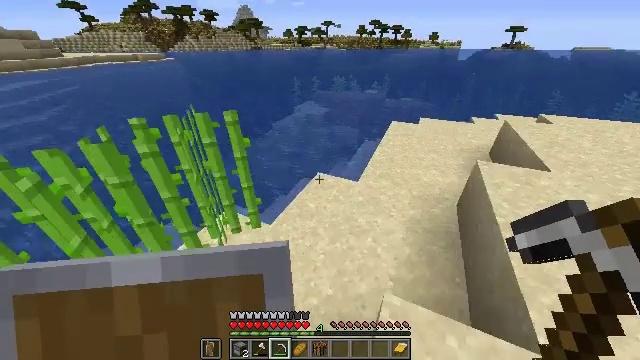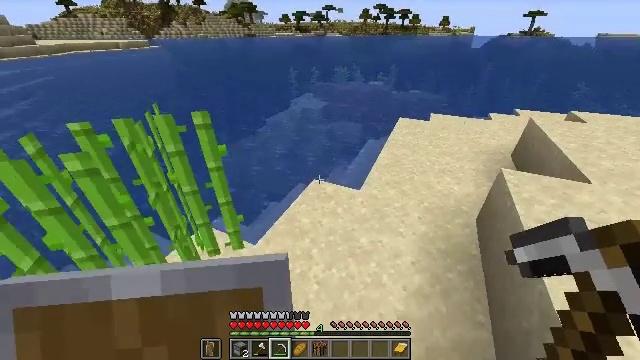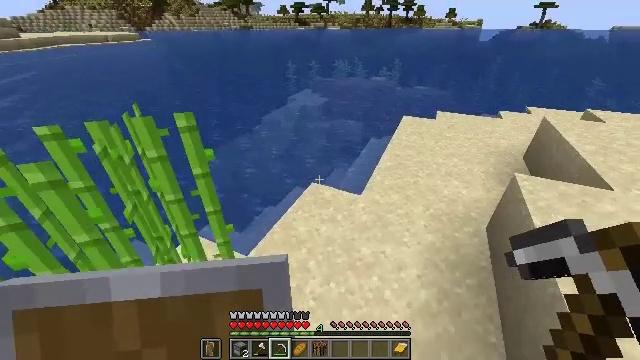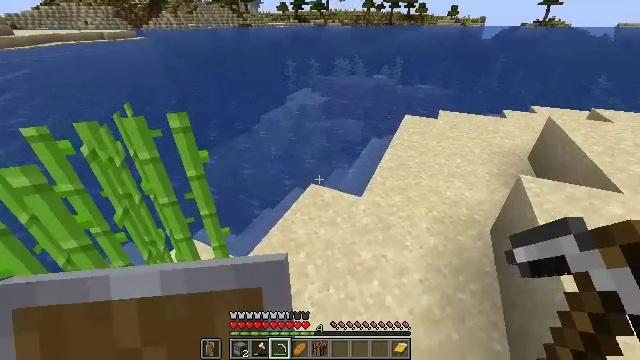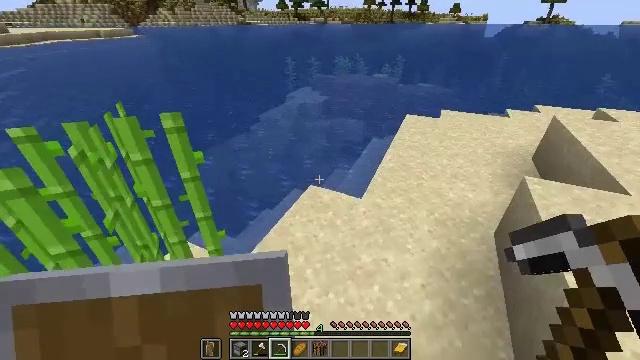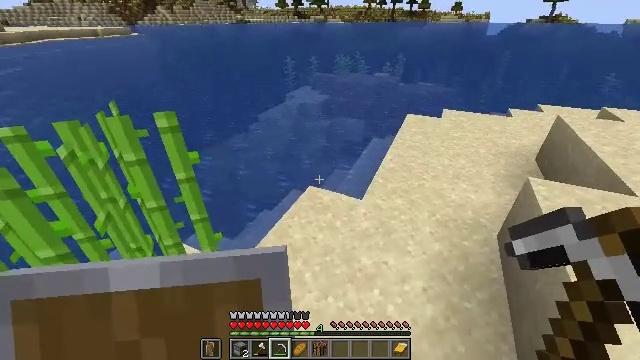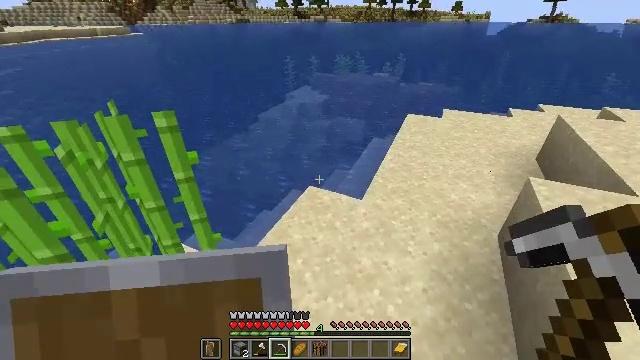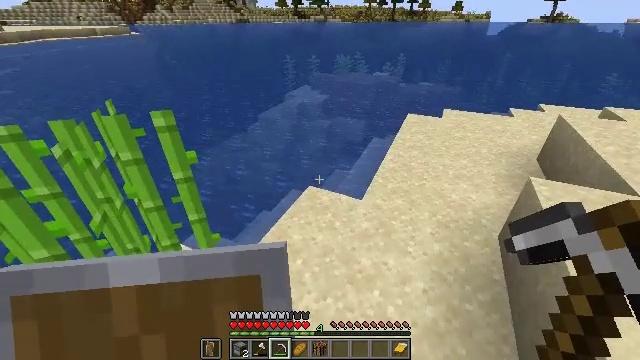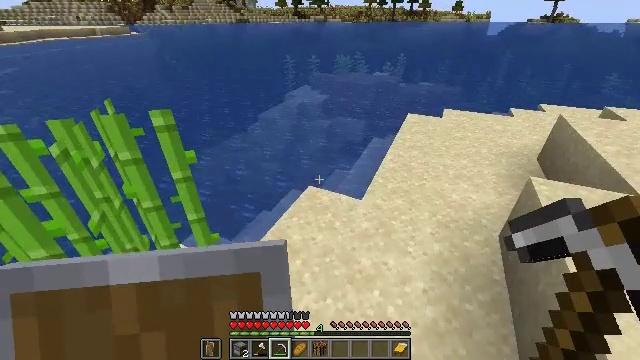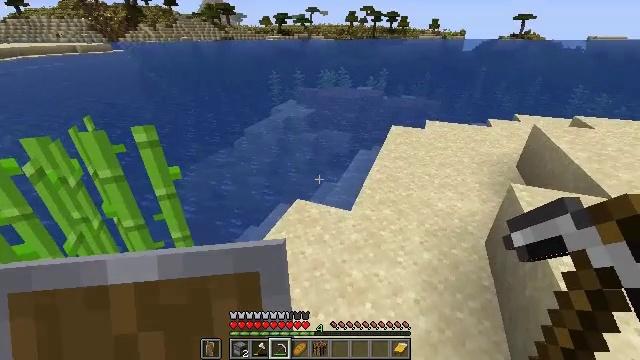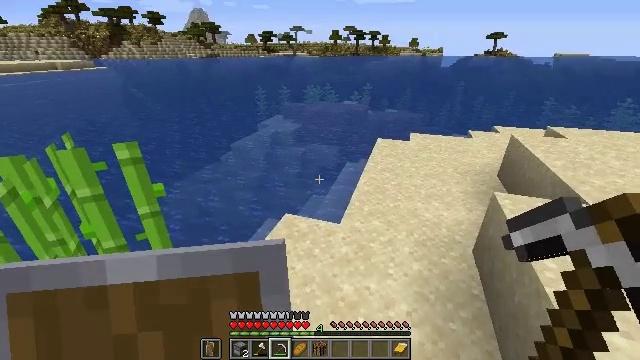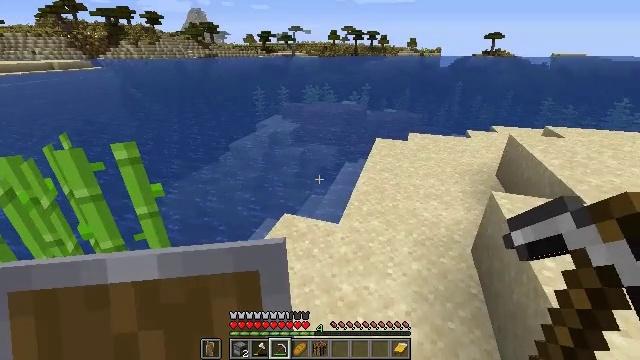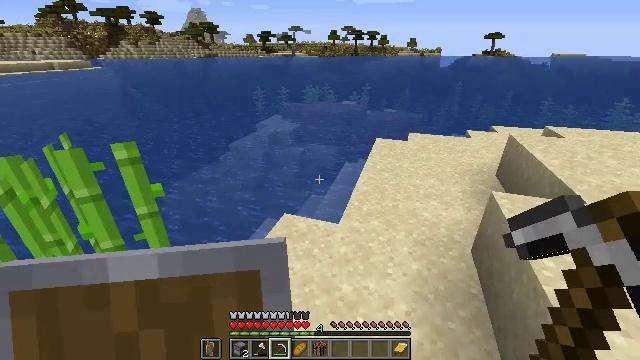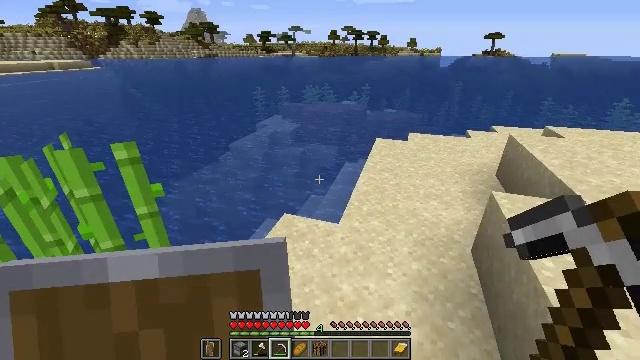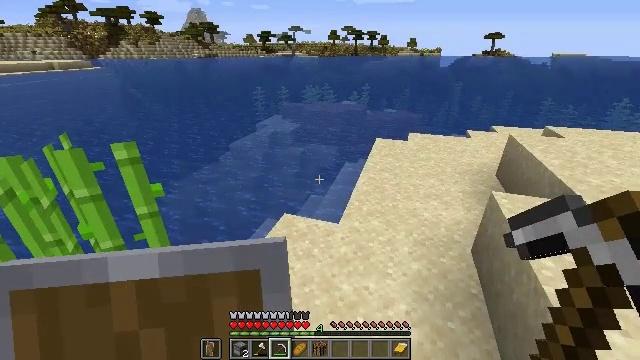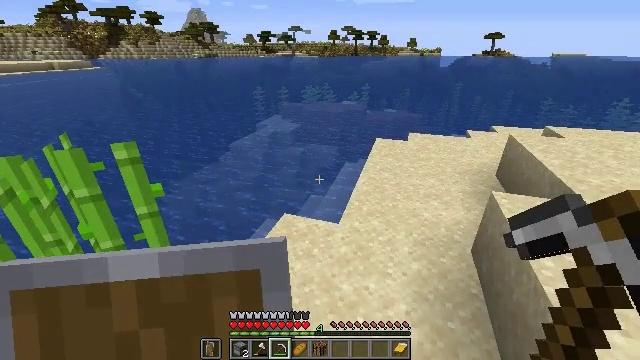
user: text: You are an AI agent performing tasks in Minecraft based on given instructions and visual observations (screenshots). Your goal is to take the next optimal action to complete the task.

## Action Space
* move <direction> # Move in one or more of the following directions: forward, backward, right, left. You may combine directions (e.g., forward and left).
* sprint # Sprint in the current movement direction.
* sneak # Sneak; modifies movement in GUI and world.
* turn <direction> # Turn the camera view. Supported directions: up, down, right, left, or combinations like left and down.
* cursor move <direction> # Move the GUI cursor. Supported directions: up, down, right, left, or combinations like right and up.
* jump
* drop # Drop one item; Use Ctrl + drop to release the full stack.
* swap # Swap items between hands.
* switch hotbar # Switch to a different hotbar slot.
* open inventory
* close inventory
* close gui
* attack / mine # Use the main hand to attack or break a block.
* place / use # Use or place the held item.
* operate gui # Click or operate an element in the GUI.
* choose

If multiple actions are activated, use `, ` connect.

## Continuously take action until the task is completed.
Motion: motion action
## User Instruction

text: Gather sugar cane for crafting.
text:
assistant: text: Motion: no_op
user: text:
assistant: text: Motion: no_op
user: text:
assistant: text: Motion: no_op
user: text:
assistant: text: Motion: no_op
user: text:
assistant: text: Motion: no_op
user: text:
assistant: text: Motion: no_op
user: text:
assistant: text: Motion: no_op
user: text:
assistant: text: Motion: no_op
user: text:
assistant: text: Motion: turn right and up
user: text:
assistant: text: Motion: turn right and up
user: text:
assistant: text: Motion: no_op
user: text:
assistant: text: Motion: no_op
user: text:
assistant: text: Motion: no_op
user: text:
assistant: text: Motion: no_op
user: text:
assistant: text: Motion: no_op
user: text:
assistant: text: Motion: no_op
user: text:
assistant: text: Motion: move right
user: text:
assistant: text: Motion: move right
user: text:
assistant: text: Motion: move right
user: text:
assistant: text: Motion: move right
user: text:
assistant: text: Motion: move forward and move right
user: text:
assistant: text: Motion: move forward and move right
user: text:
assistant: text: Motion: move forward and move right
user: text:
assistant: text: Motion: move forward
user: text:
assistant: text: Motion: move forward
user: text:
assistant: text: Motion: move forward
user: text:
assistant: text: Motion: move forward
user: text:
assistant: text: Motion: move forward
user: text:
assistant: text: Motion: move forward, turn left
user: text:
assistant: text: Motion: move forward and move right, turn left